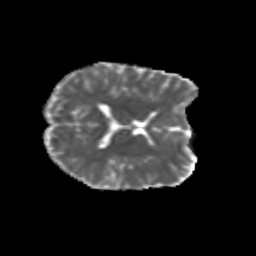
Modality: MD
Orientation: axial
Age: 28
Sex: female
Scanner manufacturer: siemens
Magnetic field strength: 3 T
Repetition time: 3.5 s
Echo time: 0.113 s